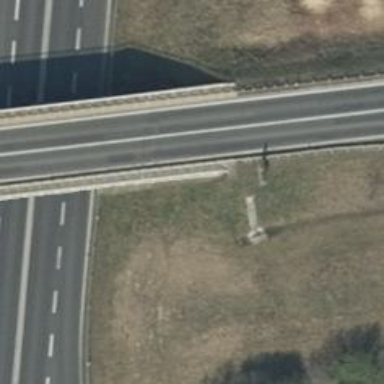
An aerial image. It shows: Primary highway on asphalt bridge.